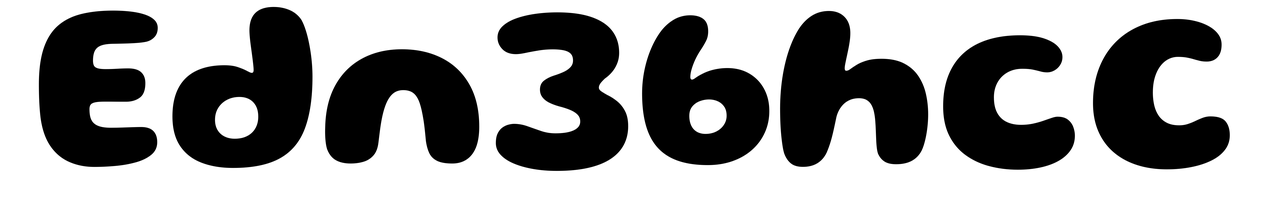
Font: Gluten_Bold